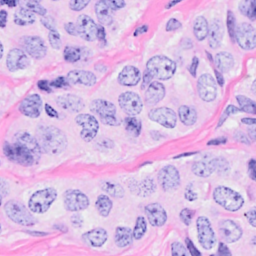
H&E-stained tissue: Breast